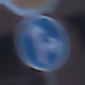
Verkehrszeichen: VorgeschriebeneFahrtrichtungGeradeausOderRechts
Zusatzzeichen oben: Stop
Umgebung: Outdoor, Urban
Tageszeit: SunriseSunset
Wetter: Clear
Licht: Natural
Jahreszeit: NotSpecified
Kontrast: MediumContrast